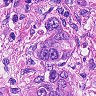
Metastatic tissue present: yes